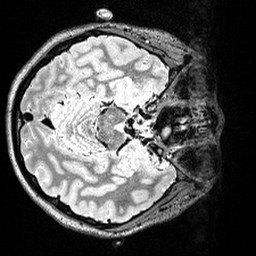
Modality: T2w
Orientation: axial
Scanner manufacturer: siemens
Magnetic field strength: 3 T
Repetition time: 3.2 s
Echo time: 0.566 s